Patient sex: F
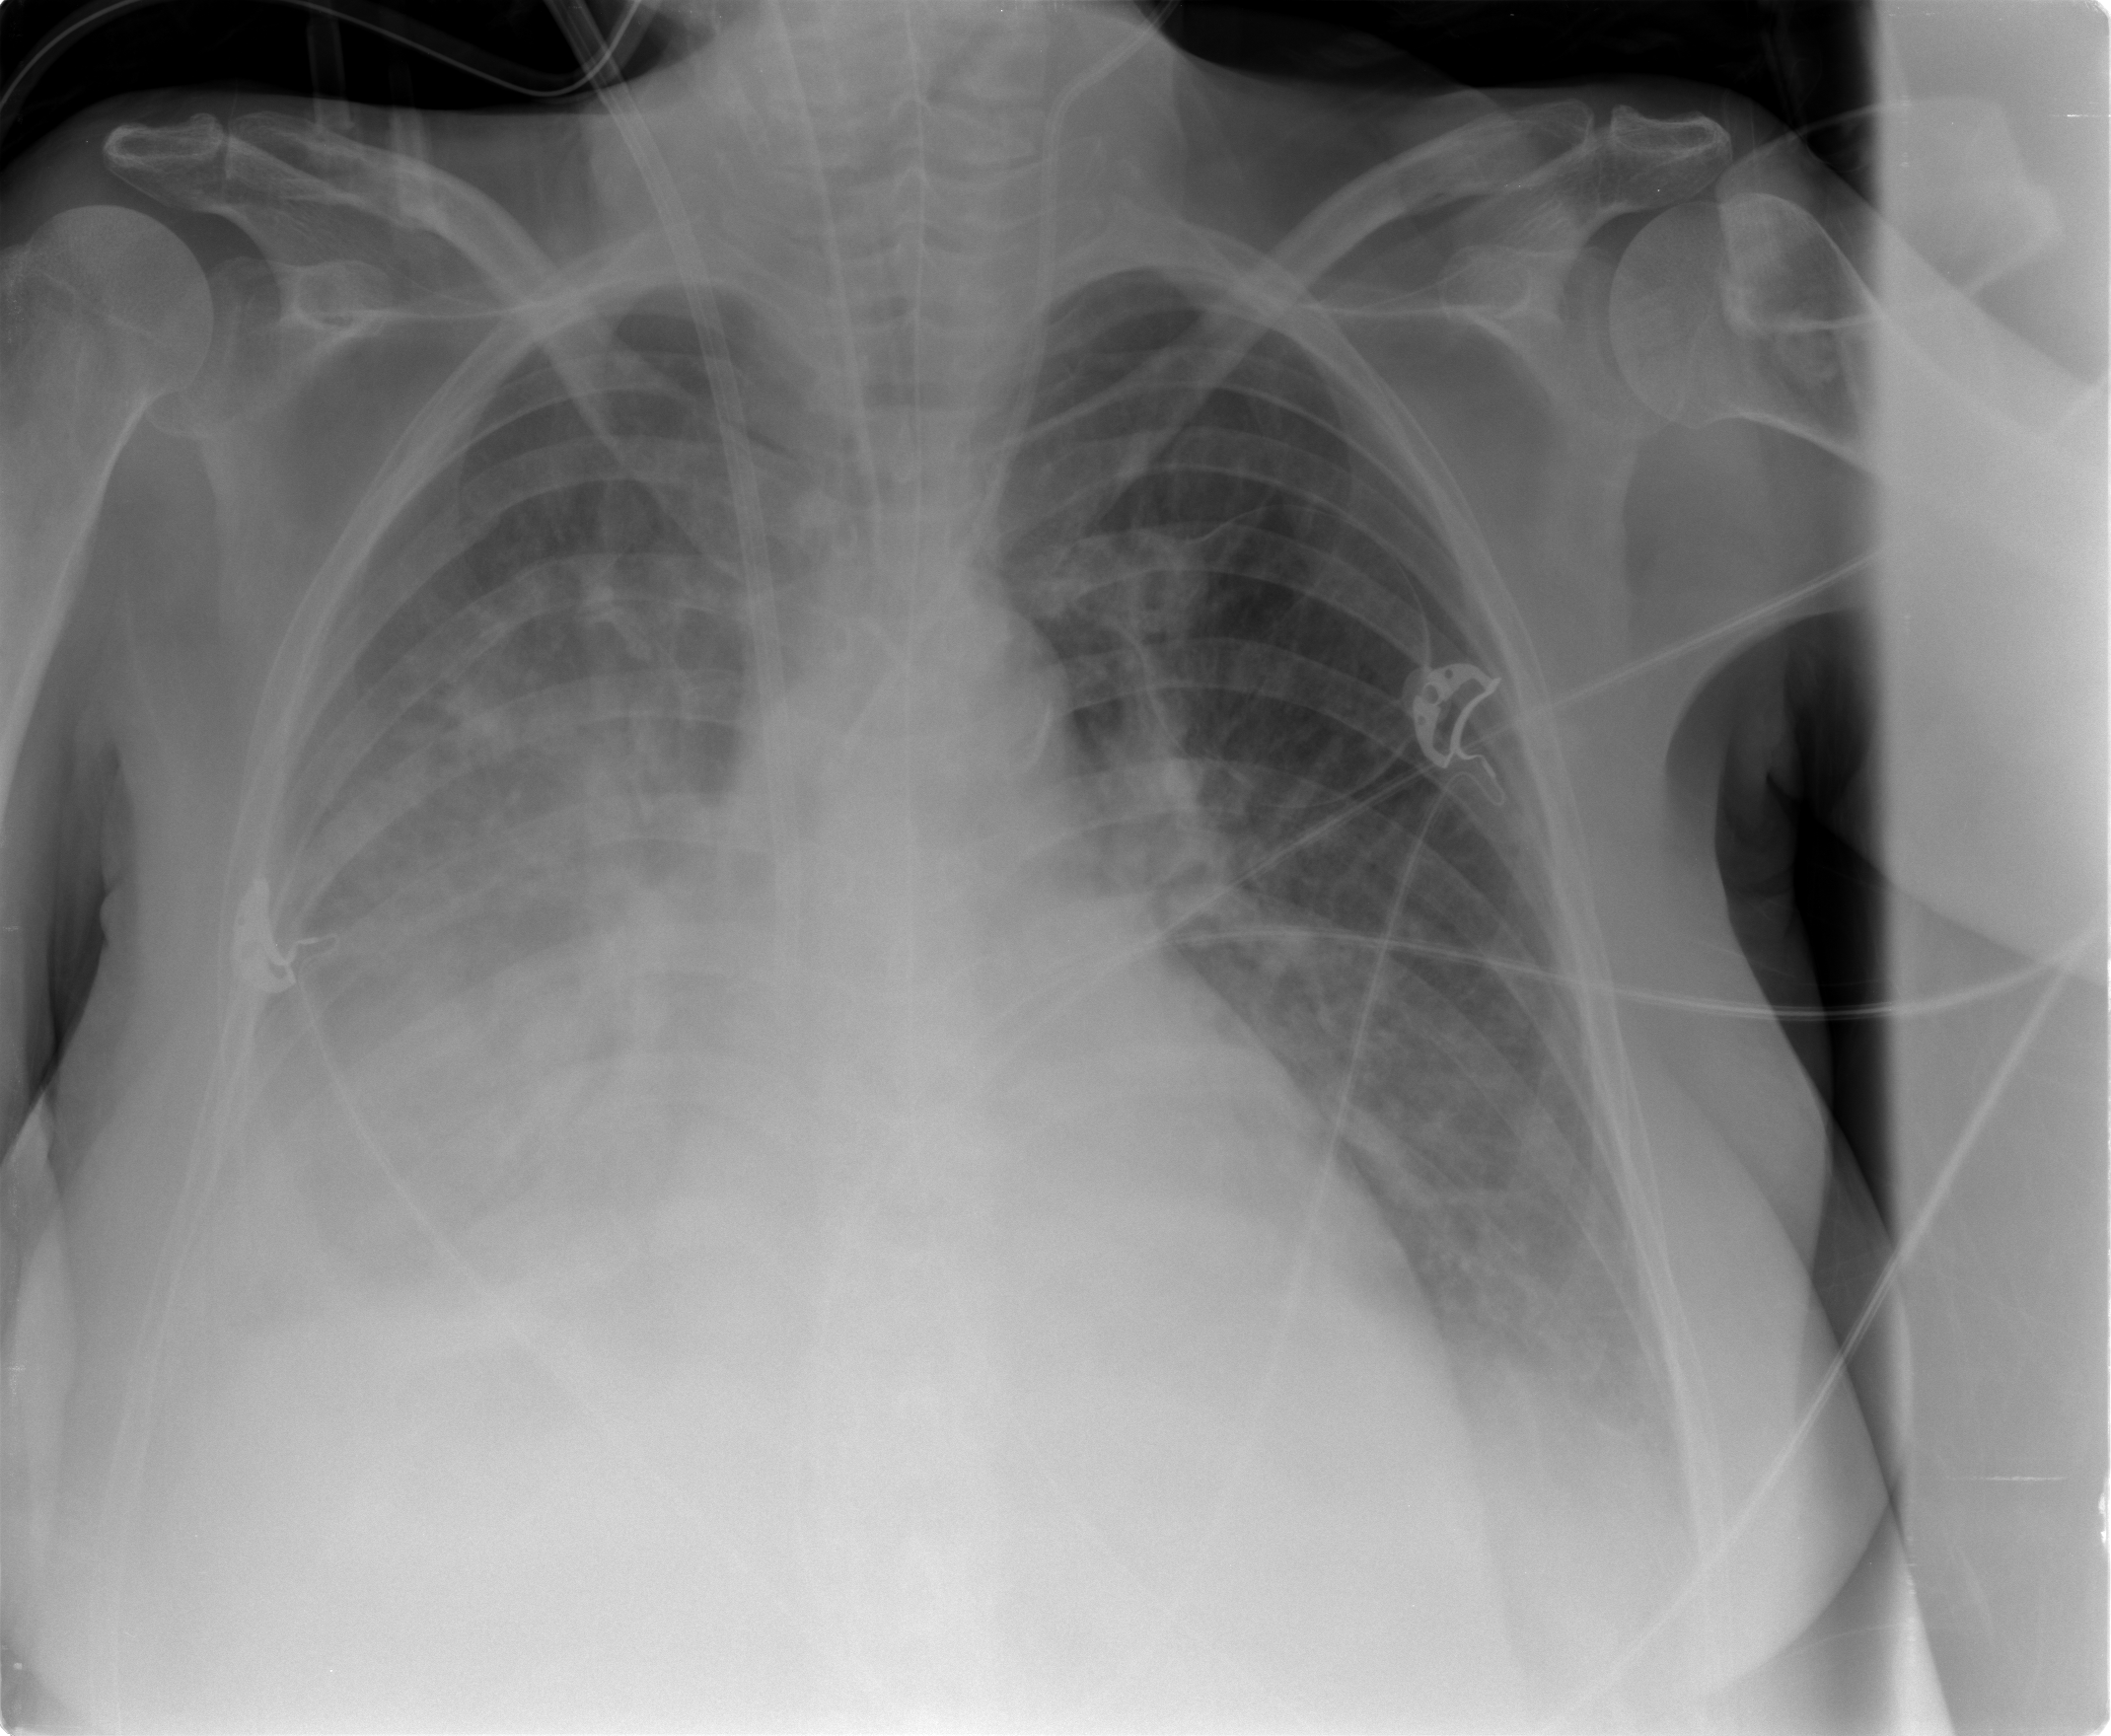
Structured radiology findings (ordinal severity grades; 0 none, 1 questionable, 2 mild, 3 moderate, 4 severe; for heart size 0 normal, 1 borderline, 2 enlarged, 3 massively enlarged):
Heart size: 0
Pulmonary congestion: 2
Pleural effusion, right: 3
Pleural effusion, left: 2
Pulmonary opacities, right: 2
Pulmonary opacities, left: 2
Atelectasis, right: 3
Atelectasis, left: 0